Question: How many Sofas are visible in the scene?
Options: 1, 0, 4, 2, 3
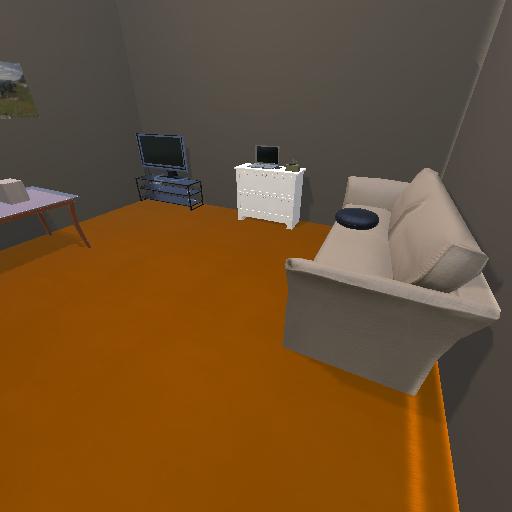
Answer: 1